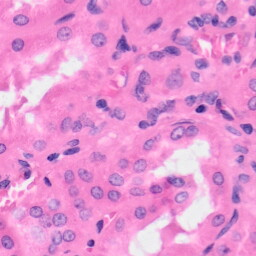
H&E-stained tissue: Kidney